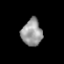
Tissue: prostate
Cell type: T cells
Senescence score: 0.3609
Nuclear area (px): 538
Mean DAPI intensity: 152.26